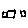
Label: square